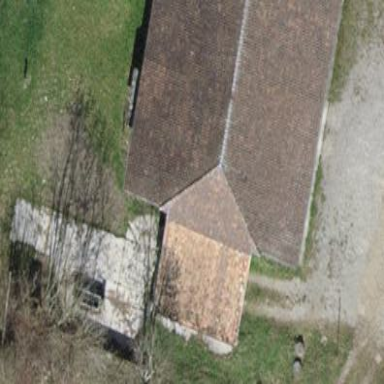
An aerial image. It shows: The skillion roof of building is colored rosy brown.